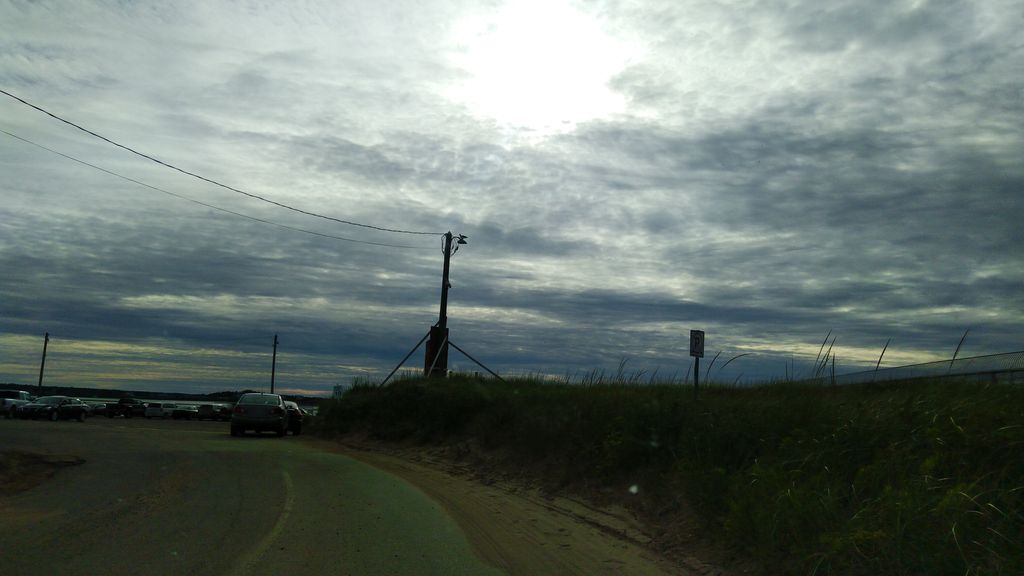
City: charlottetown